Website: walmart
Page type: account-selection
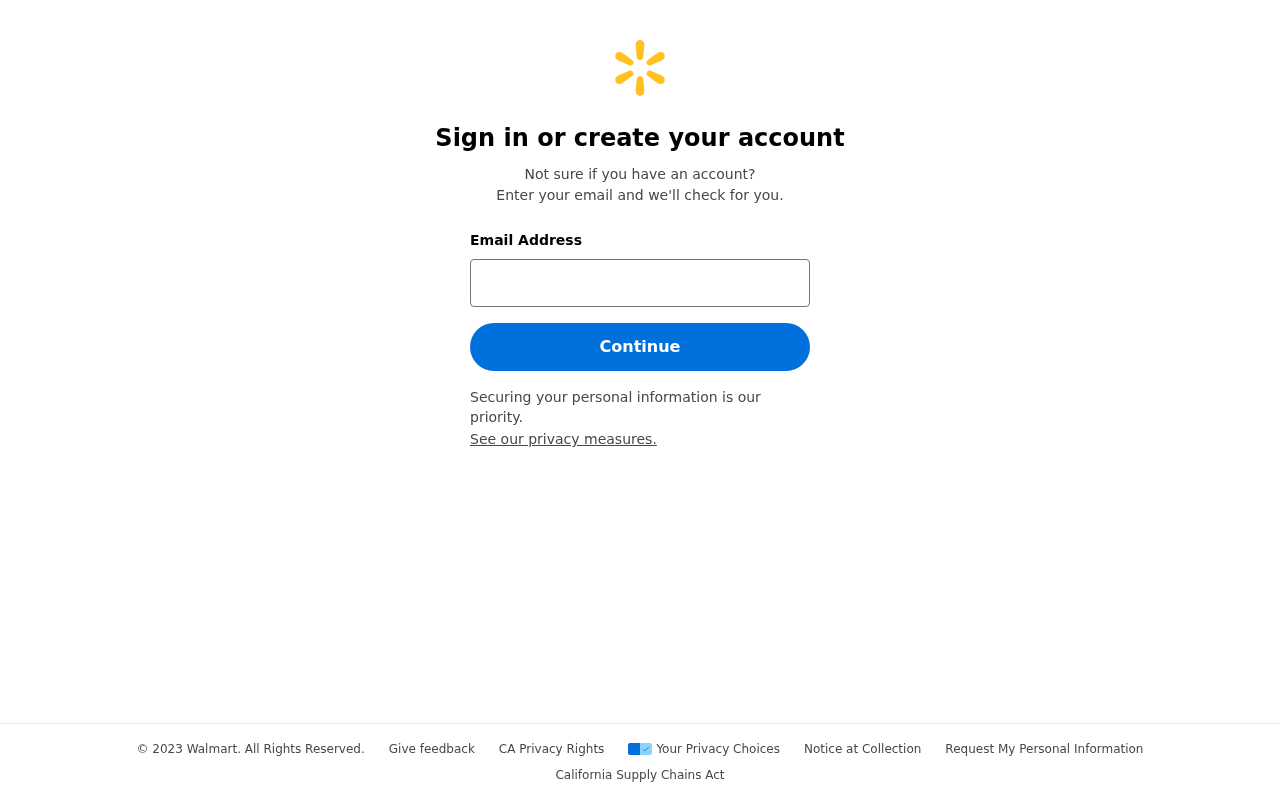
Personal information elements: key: PII_EMAIL
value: rjones@yahoo.com